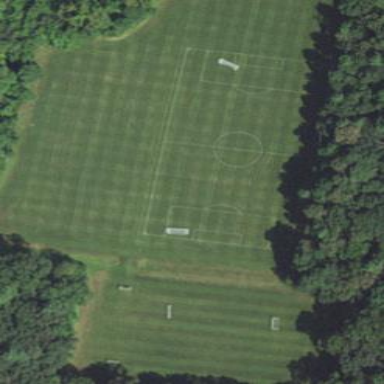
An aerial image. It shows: Soccer pitch for leisureland activities.